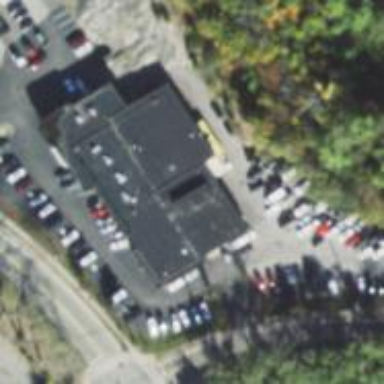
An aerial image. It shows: Car rental facility.